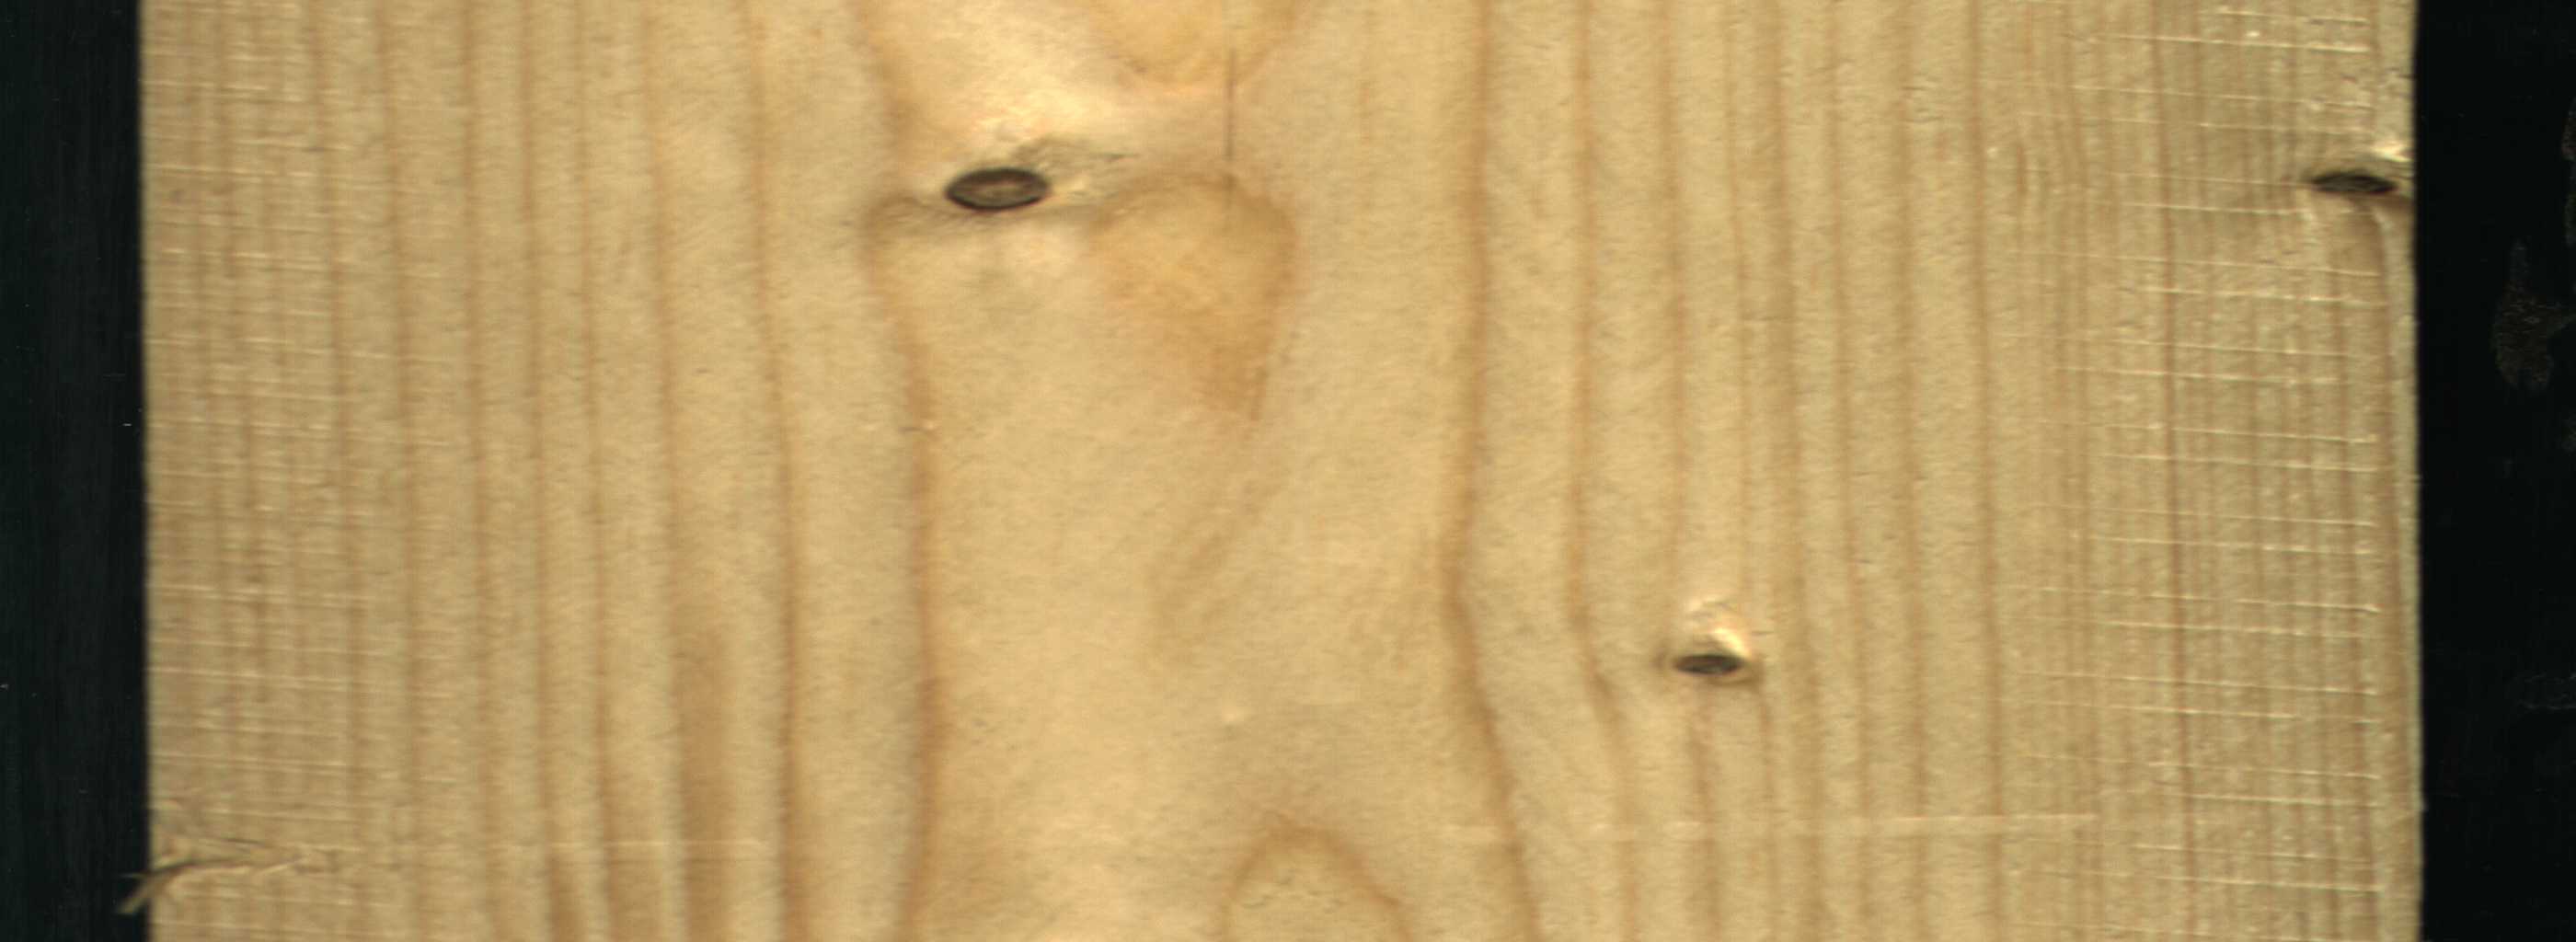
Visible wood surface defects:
Dead_Knot
Dead_Knot
Live_Knot